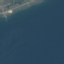
Land use / land cover class: SeaLake